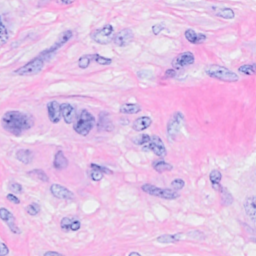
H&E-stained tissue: Breast